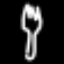
Label: fork